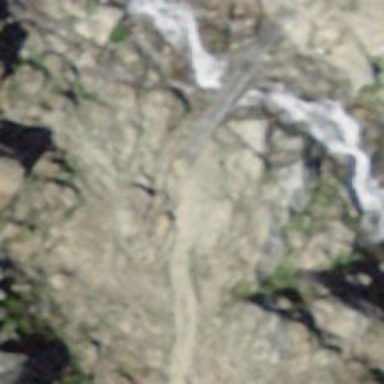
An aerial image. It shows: Path on bridge.